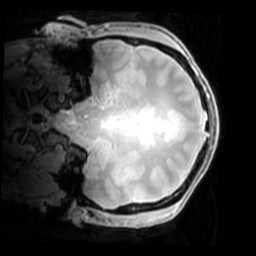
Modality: PDw
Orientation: coronal
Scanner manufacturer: philips
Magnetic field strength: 7 T
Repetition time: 0.008 s
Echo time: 0.001974 s